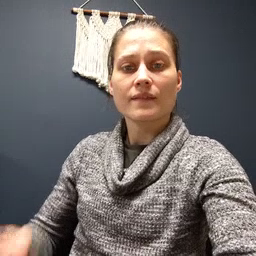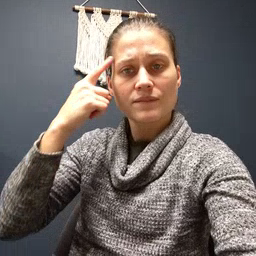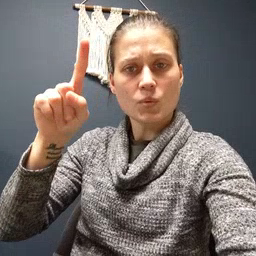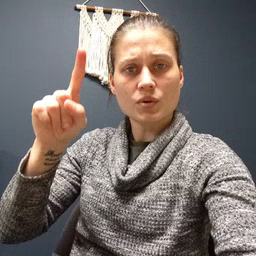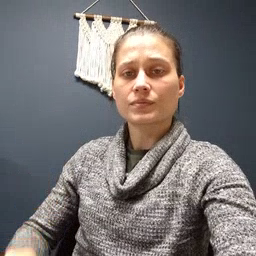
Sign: for